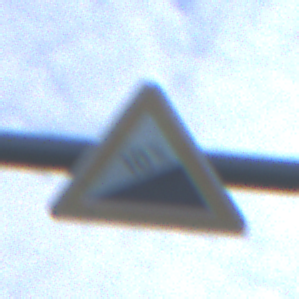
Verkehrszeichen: Steigung10
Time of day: MorningAfternoon
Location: Outdoor (Nature)
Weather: PartlyCloudy
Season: NotSpecified
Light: Natural